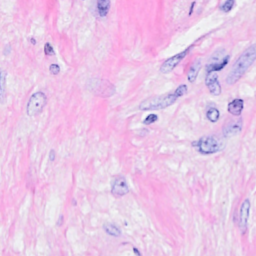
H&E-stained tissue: Breast